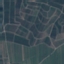
Land use / land cover class: PermanentCrop